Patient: sex M, age 48
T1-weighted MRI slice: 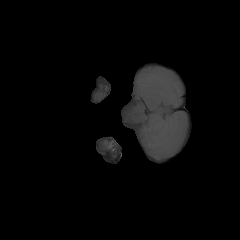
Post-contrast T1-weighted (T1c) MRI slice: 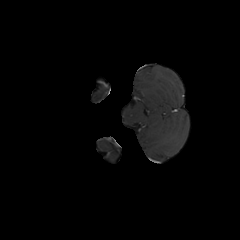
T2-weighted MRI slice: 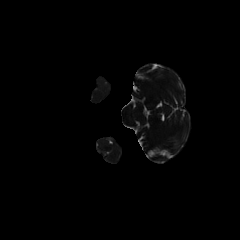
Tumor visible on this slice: no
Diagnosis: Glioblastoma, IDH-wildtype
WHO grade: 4